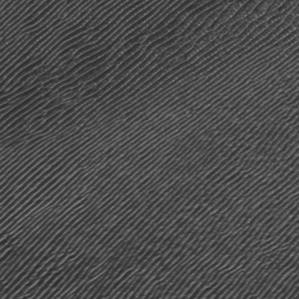
Label: frost